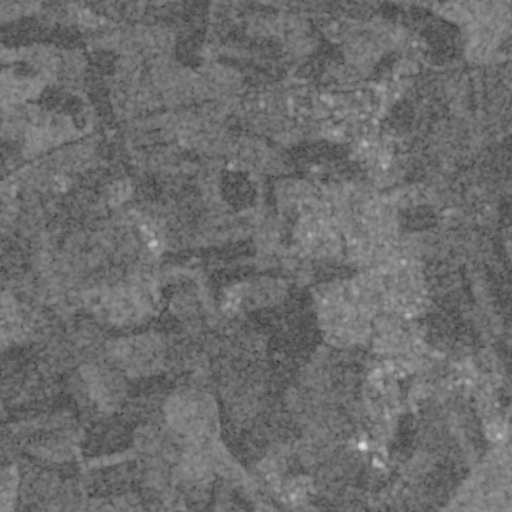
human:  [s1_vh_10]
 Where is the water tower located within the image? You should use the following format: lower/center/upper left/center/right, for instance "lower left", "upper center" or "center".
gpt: The water tower is located in the upper left of the image.
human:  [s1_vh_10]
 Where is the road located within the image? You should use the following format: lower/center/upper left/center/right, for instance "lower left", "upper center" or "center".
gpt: There is no road in the image.

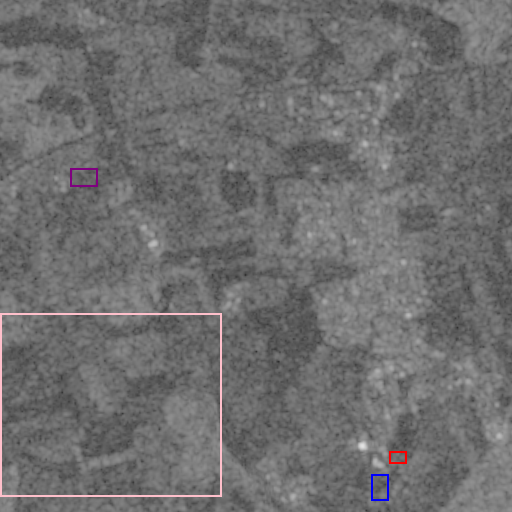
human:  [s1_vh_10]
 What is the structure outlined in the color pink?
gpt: The structure outlined in pink is a crop field.
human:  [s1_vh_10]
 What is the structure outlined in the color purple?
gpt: The structure outlined in purple is a park.
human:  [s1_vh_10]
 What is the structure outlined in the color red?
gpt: The structure outlined in red is a parking lot.
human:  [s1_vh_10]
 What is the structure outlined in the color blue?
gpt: The structure outlined in blue is a track.
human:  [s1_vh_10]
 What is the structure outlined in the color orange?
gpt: There is no orange outline.